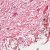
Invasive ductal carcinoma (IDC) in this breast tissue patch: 0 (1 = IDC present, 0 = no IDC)